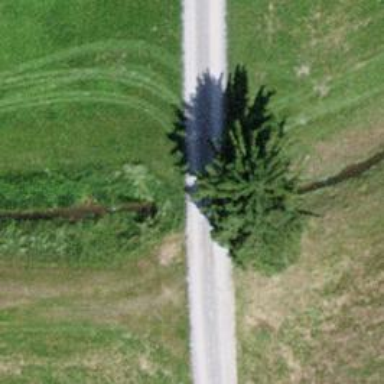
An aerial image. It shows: Culvert tunnel that serves as drain for the waterway.